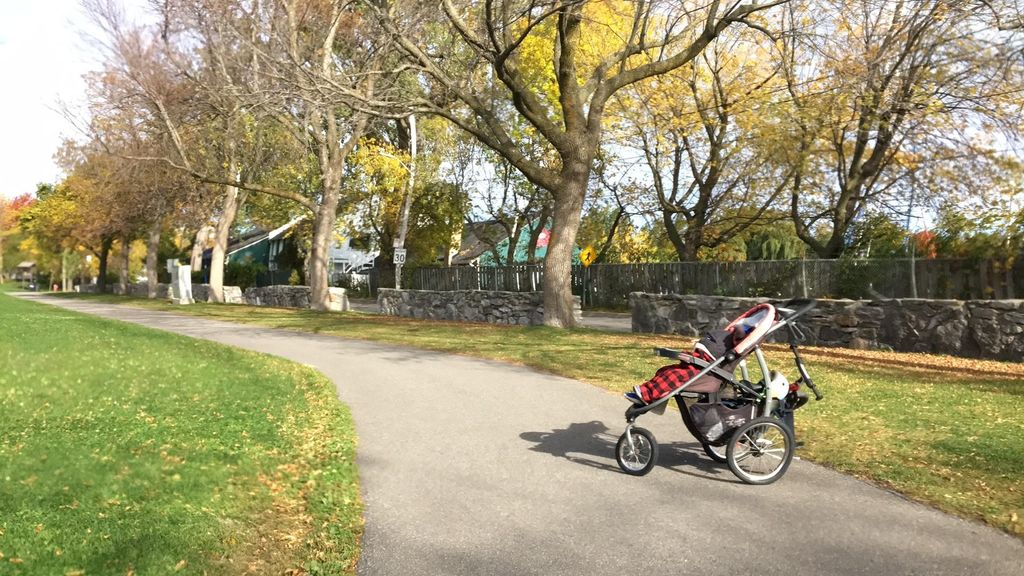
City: montreal